Interaction volume radius: 10 \u00c5
Interaction volume height: 30 \u00c5
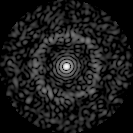
Disorder parameter: 0.8162